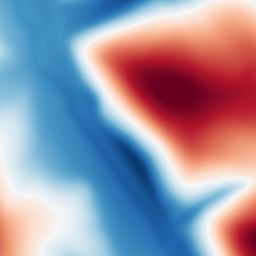
Category: multiscale
Decomposition family: dog
Decomposition parameters: sigma_low: 5
sigma_high: 100
Upsampling method: regularized
Upsampling parameters: scale: 2
lambda_reg: 0.01
Upsampling scale: 2